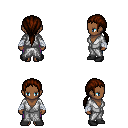
a pixel art fantasy rpg character, female body template, human, dark skin, white robe, magenta pants, brown ponytail hairstyle, white cloth bandages, black shoes, four views (front, back, left, right), 2x2 character sprite sheet, small pixel art, hard edges, no anti-aliasing